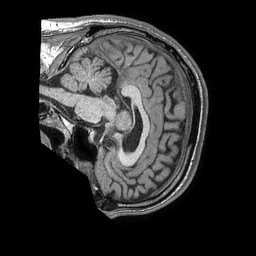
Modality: T1w
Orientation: sagittal
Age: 57
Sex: male
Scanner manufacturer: philips
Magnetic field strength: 1.5 T
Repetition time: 0.00749 s
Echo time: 0.003401 s